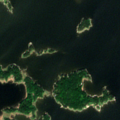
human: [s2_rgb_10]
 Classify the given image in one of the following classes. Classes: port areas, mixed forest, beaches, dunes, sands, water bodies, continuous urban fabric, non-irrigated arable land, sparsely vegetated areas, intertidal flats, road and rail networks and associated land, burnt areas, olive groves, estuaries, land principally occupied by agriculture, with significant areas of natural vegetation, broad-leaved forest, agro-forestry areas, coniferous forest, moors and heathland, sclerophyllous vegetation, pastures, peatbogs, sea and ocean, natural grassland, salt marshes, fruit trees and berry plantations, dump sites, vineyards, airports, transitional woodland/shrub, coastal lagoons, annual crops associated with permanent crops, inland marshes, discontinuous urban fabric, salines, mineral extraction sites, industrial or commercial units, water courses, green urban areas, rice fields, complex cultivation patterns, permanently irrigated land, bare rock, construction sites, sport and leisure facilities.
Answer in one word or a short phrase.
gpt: coniferous forest, sea and ocean